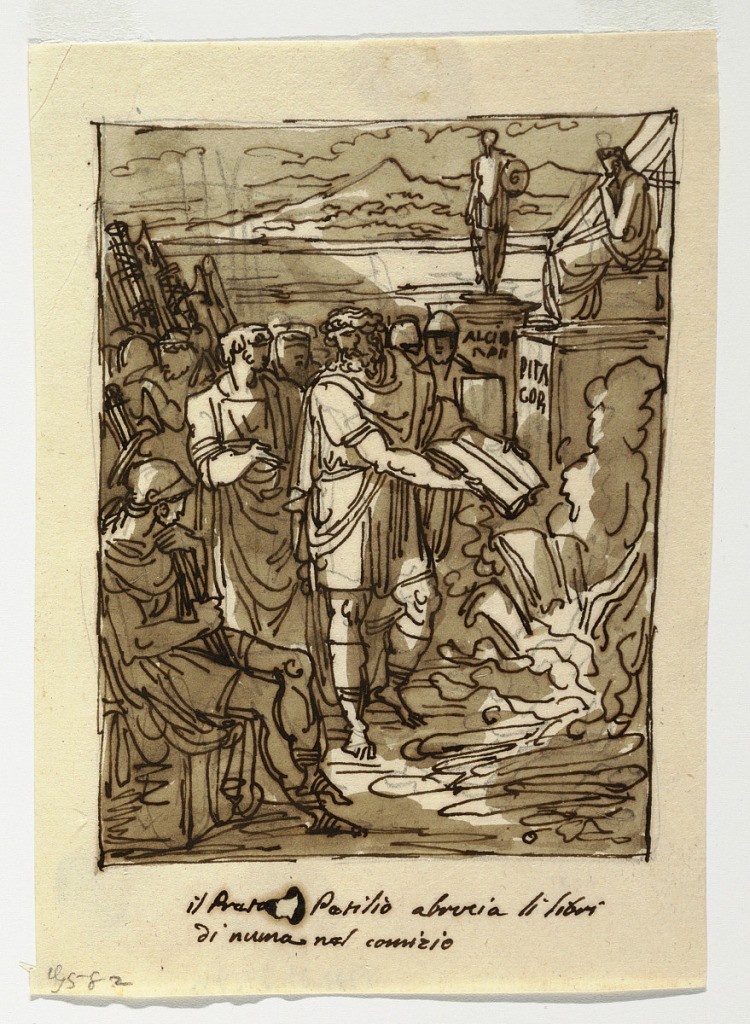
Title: Palazzo Milzetti, Faenza;
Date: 1802–05
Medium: Pen and brown ink, brown wash, over black chalk on white laid paper
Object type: Drawing
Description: Ceiling Design: Praetor petilius Burns the Greek Philosopical Books of Numa Pompilius in the Comitium??? Petilius stands in center with fire into which books are thrown at right; senators and officers look on. Statues of Pytagorus and Alcibiades shown in right rear.